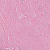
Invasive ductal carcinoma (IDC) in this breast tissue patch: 1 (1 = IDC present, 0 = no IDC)